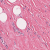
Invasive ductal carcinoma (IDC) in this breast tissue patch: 0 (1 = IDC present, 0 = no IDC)